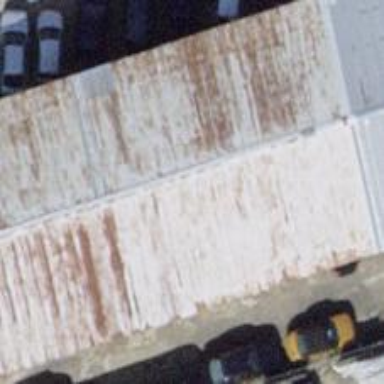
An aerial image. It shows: View of roof of building.